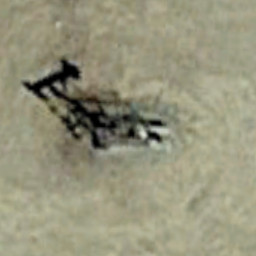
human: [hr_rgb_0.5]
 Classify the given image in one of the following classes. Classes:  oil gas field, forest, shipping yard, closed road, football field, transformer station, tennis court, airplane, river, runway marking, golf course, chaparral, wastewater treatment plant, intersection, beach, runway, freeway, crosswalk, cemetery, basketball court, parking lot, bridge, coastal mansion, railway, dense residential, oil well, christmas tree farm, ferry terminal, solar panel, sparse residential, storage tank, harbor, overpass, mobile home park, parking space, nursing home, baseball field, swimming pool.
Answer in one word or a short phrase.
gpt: oil well